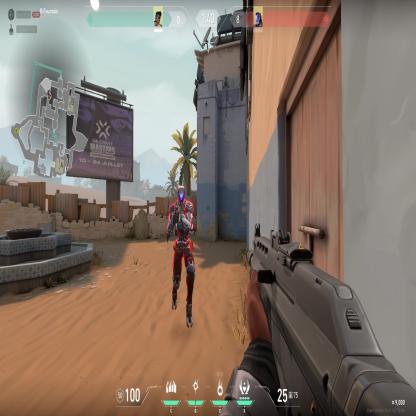
Label: enemy